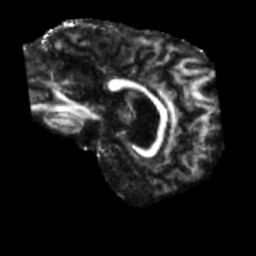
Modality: FA
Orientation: sagittal
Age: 64
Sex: male
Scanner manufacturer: siemens
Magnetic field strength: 3 T
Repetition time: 5.25 s
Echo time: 0.08 s